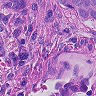
Metastatic tissue present: yes